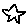
Label: star